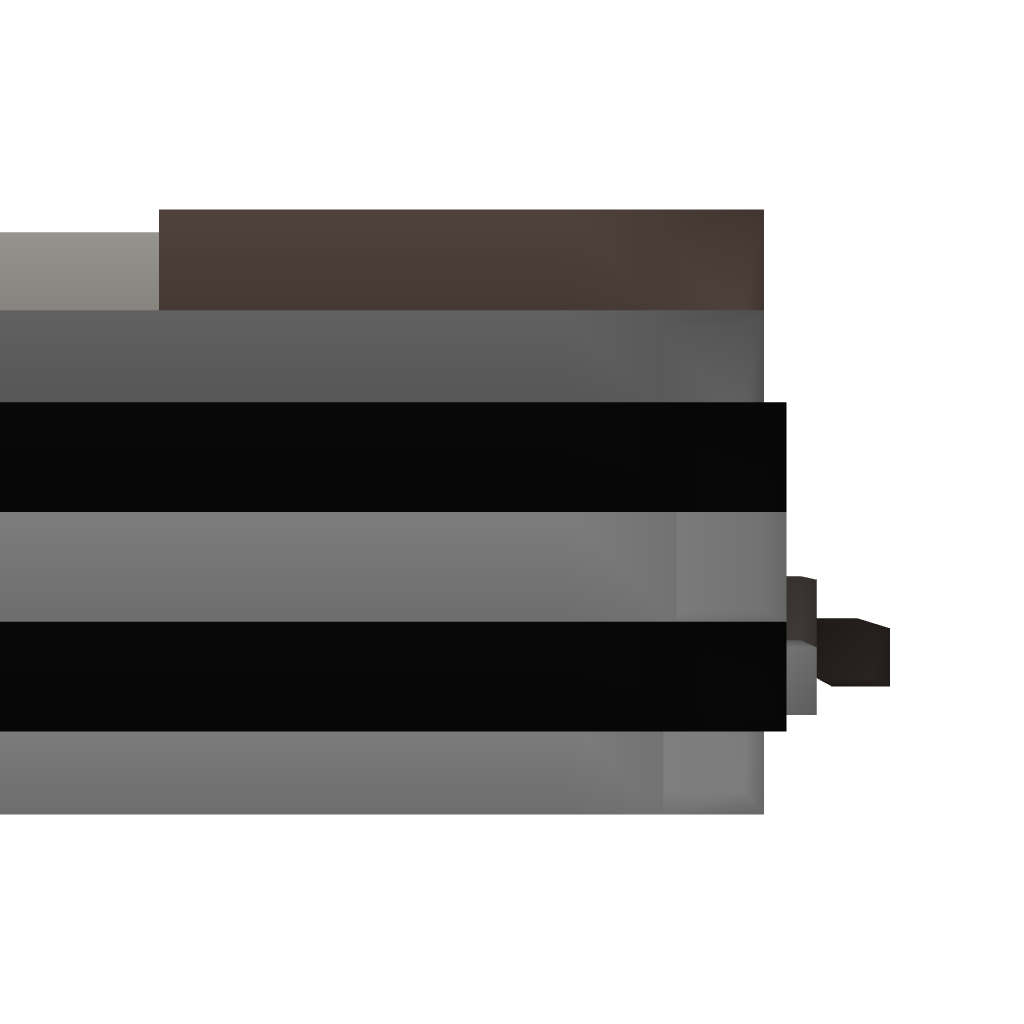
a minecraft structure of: Potion brewer